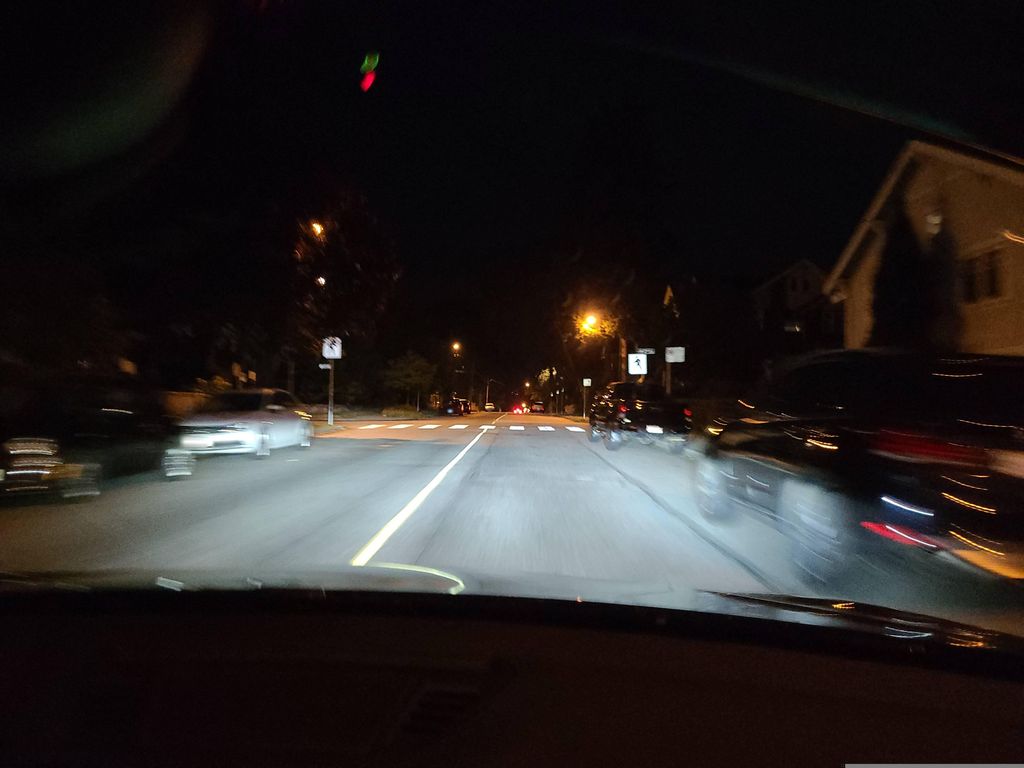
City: vancouver